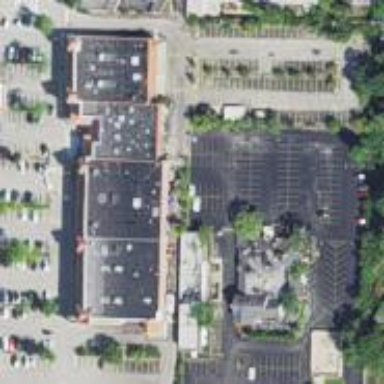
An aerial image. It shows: Retail area.